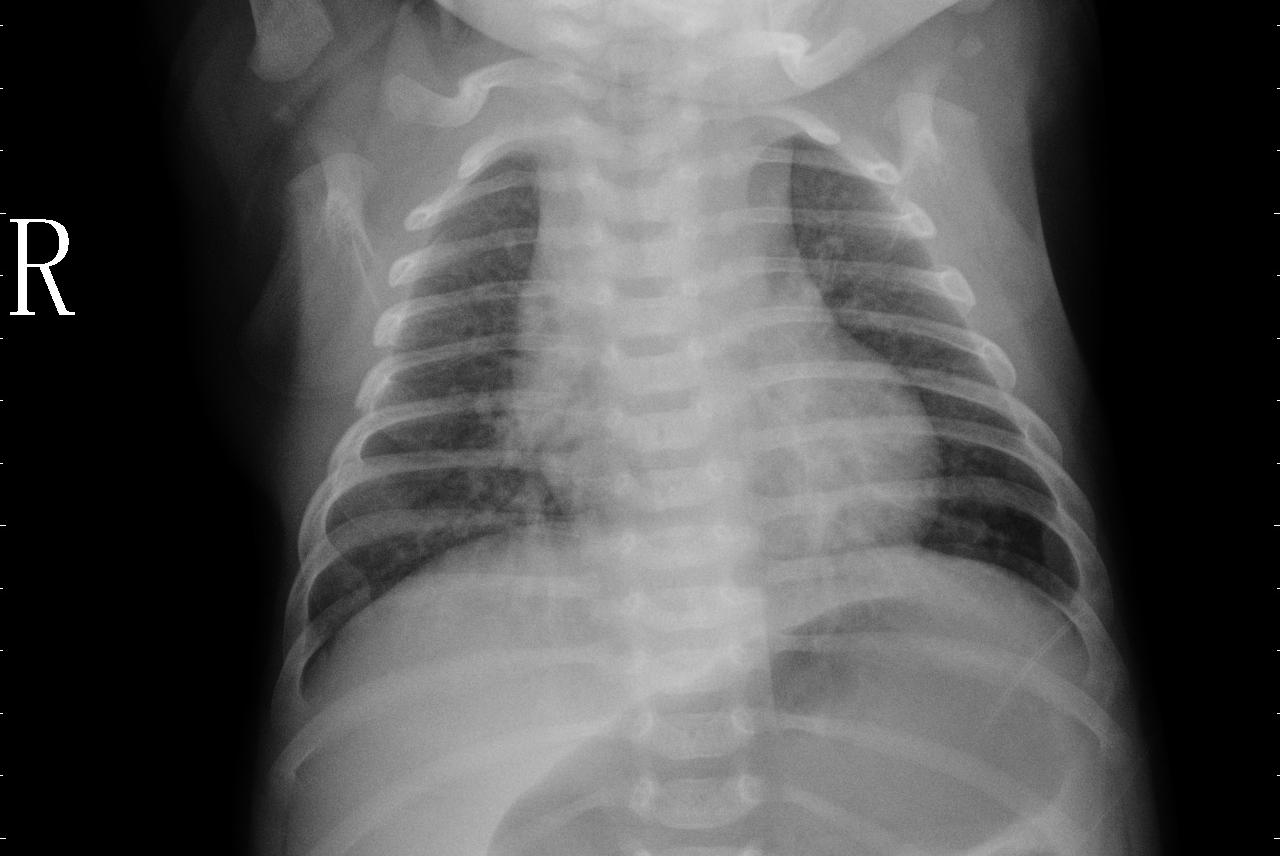
Diagnosis: PNEUMONIA